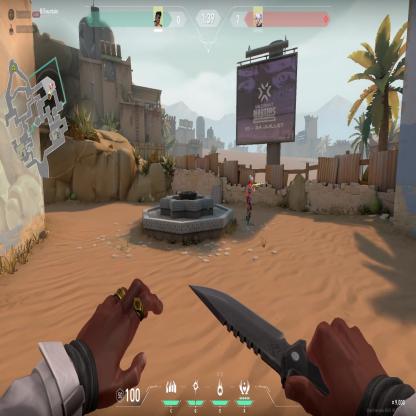
Label: enemy